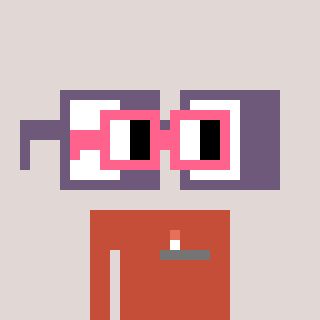
a pixel art character with square pink glasses, a glasses-shaped head and a rust-colored body on a warm background